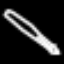
Label: pencil